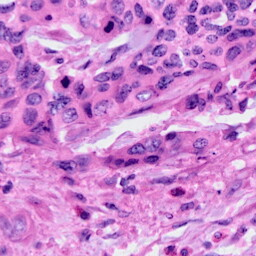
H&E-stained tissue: Cervix